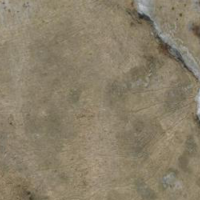
EUNIS habitat code: 23
Species observed at this site:
Lysandra coridon
Coenonympha pamphilus
Minois dryas
Polyommatus icarus
Maniola jurtina
Colias hyale
Melanargia galathea